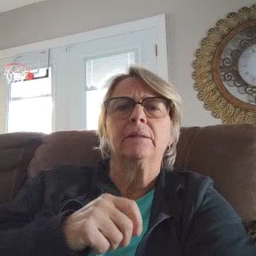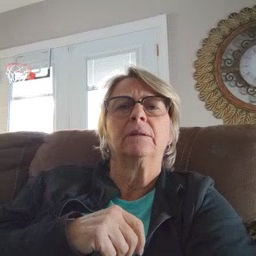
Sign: make